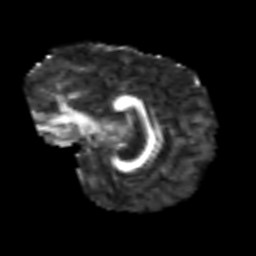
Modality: FA
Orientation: sagittal
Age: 66
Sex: male
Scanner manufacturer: siemens
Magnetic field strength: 3 T
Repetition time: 5.6 s
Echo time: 0.082 s